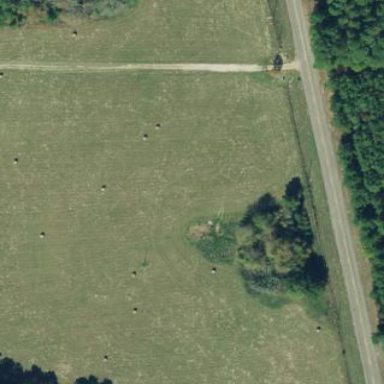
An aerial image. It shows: Pasture covered in meadow.